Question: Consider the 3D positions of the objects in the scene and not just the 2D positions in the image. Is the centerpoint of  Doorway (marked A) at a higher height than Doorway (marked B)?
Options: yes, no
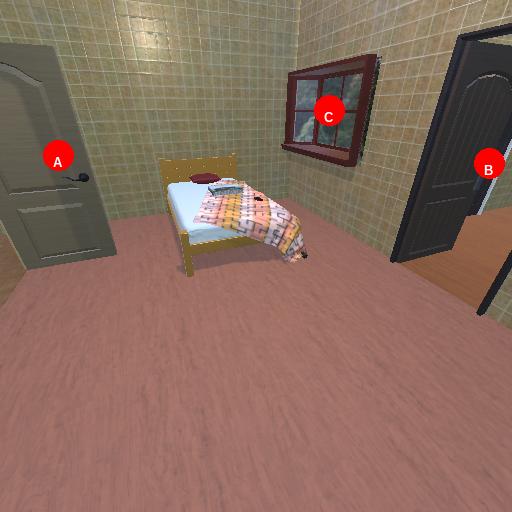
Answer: yes